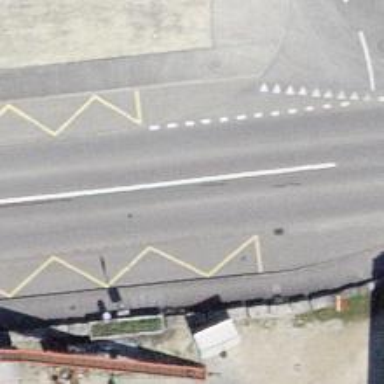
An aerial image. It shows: Bus stop equipped with public transport stop position.